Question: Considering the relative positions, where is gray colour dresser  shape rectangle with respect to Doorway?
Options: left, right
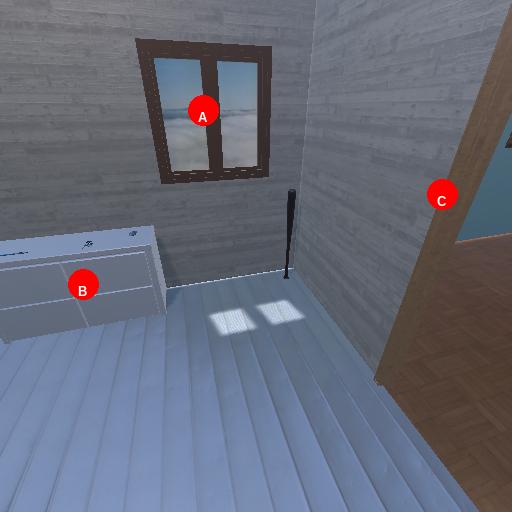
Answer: left